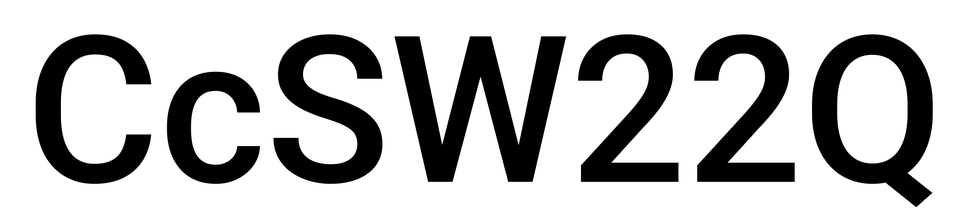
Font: Roboto_Medium